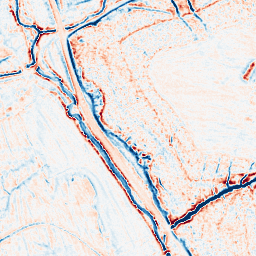
Category: multiscale
Decomposition family: dog_multiscale
Decomposition parameters: sigma_ratio: 1.4
n_scales: 4
base_sigma: 0.5
Upsampling method: quintic
Upsampling parameters: scale: 2
Upsampling scale: 2